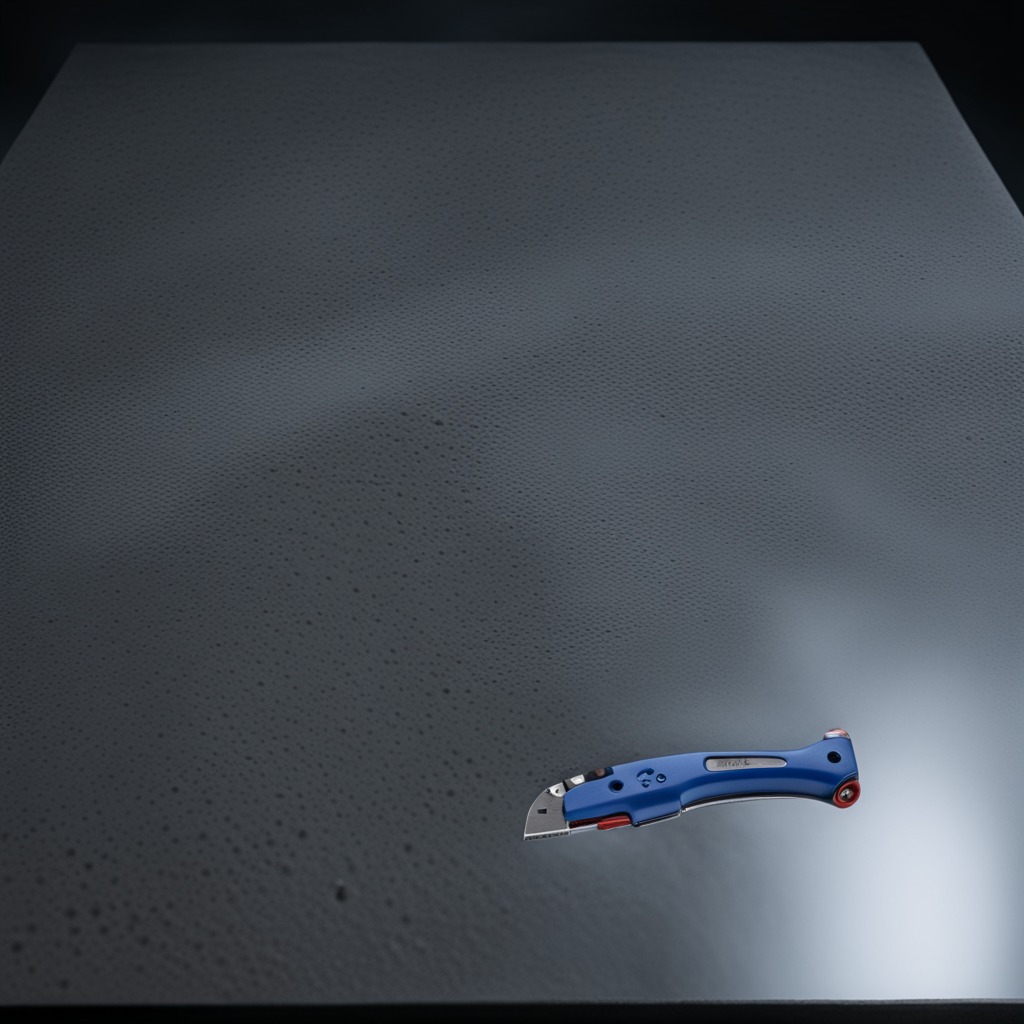
A utility knife lying on the clean granite table inside a workshop at night dim ambient light soft shadows worn but